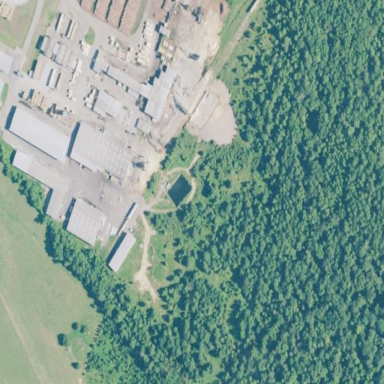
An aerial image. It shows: Industrial area that houses sawmill.